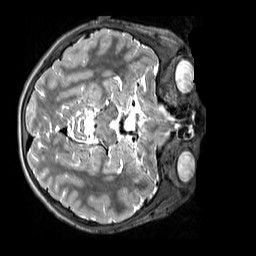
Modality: T2w
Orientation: axial
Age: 11
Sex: male
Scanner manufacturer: siemens
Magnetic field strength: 3 T
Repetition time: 3.2 s
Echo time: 0.408 s